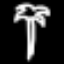
Label: palm tree